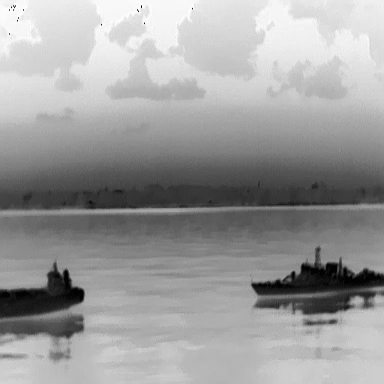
There are two objects shown in the infrared image, including a liner, and a warship.